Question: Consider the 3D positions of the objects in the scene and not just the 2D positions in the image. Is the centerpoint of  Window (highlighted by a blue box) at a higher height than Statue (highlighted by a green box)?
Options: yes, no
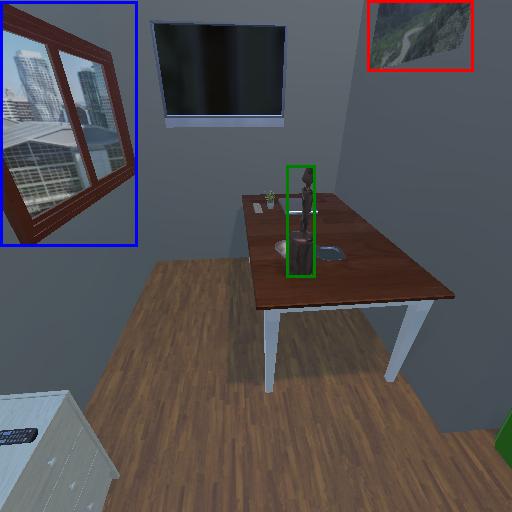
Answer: yes